Aerial crown-view tile of a tropical tree (Barro Colorado Island, Panama), acquired 20250616:
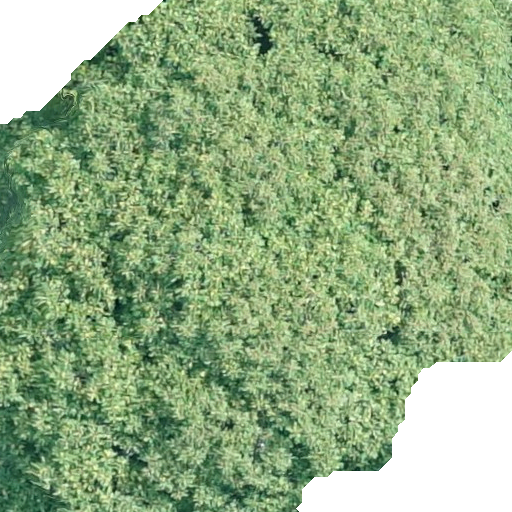
Species: Dipteryx oleifera
GBIF accepted scientific name: Dipteryx oleifera
Crown area: 407.711 m²